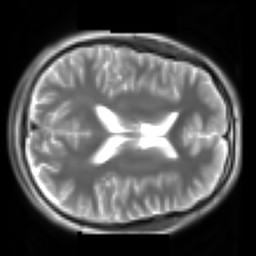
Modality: T2w
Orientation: axial